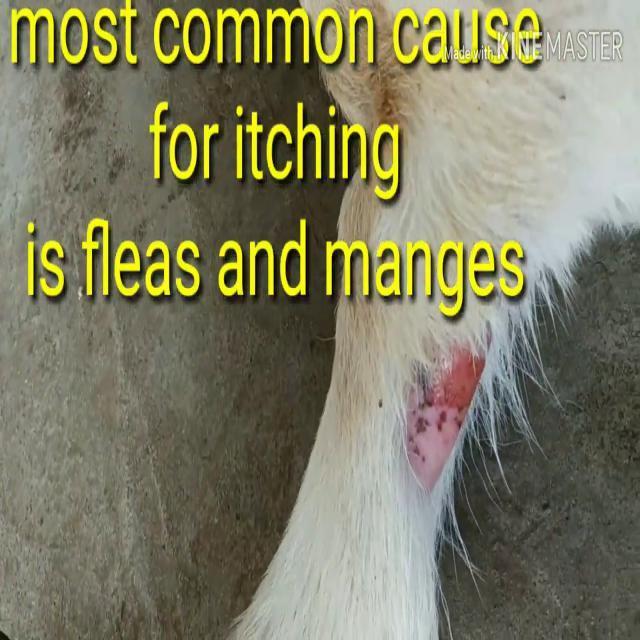
Canine dermatitis — inflammation of the skin presenting with erythema, pruritus, papules, and excoriation. May be allergic, contact, or atopic in origin.